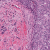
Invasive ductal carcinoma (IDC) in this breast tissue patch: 0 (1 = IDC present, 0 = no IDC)